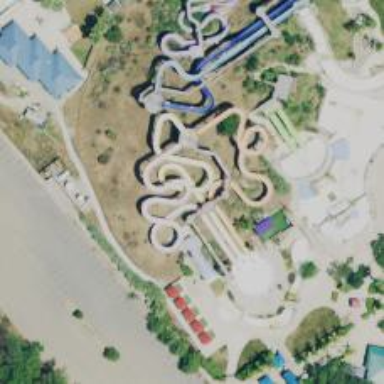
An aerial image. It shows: Water slide attraction.